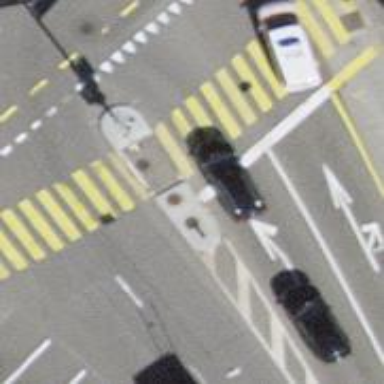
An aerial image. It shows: Secondary road with separate sidewalk. Trolley wires are present on this asphalt road.